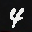
Label: 4